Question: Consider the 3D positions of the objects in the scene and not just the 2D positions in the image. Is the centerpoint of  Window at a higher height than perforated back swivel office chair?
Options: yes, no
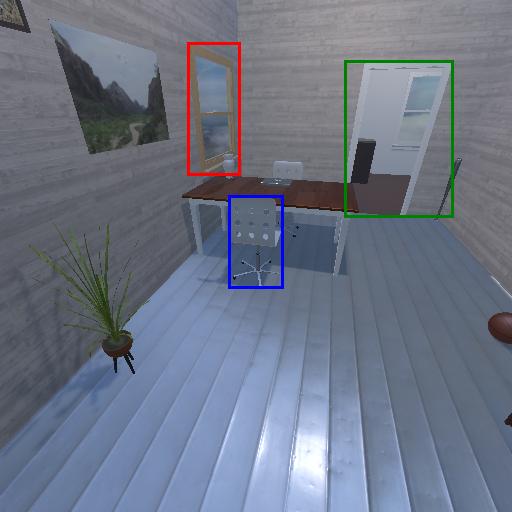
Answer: yes